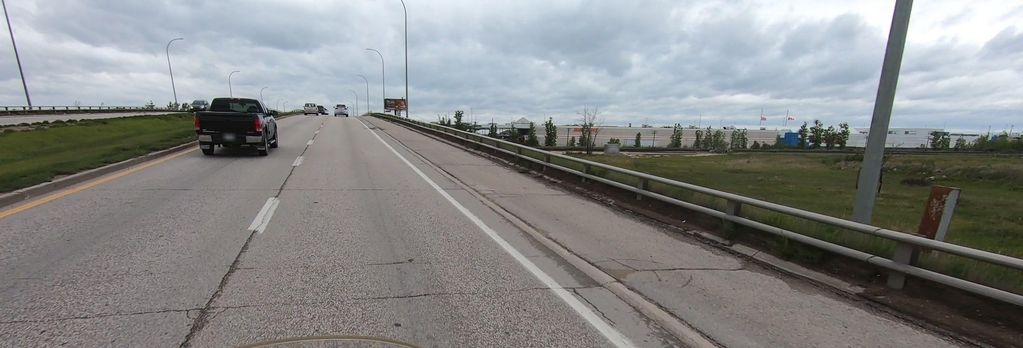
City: winnipeg